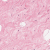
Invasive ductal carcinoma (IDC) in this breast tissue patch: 0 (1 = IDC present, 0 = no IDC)